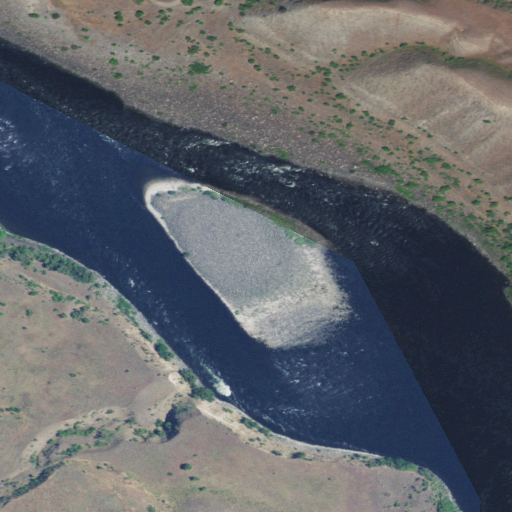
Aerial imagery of island in Oregon named Pleasant Valley Island containing open water, grassland, and shrub